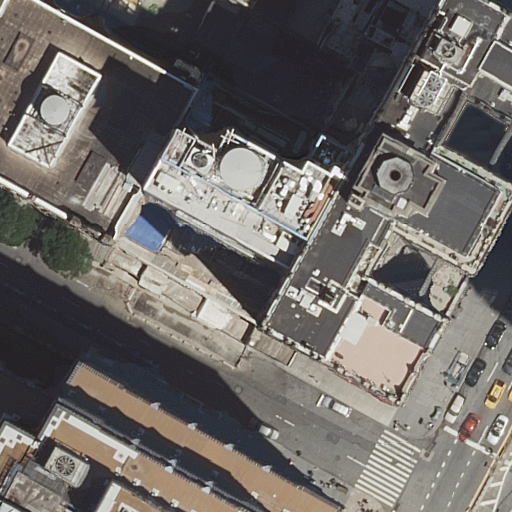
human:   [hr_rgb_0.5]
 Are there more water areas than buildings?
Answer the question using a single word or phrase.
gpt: no

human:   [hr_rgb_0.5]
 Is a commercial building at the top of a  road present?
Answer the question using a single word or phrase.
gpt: no

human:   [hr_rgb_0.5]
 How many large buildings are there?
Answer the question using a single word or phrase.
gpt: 4

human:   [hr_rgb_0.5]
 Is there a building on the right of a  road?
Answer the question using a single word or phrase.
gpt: yes

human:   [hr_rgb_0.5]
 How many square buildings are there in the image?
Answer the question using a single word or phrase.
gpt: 0

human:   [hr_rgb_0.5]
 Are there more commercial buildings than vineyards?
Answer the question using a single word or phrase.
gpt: no

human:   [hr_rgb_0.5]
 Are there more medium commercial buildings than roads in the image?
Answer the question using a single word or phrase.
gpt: no

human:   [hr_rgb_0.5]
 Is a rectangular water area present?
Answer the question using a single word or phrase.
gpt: no

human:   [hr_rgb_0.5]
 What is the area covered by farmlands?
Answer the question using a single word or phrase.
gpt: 0m2

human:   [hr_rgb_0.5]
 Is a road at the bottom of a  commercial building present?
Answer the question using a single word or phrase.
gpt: no

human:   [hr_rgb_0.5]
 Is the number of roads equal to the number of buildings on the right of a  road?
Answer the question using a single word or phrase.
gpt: no

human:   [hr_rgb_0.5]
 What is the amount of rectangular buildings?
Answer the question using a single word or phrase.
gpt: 10

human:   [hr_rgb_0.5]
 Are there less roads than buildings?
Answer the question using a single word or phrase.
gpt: yes

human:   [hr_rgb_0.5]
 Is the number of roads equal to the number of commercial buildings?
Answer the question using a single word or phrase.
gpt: no

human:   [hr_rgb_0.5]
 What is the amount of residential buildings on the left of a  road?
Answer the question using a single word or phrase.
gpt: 10

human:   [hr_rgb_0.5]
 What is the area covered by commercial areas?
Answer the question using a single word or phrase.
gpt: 0m2

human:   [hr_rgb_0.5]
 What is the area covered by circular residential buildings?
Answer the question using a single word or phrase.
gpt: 0m2

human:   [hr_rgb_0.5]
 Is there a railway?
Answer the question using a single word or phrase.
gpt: no

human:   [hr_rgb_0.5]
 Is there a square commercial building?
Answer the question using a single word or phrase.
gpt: no

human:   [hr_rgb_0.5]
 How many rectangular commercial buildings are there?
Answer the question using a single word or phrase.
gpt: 0

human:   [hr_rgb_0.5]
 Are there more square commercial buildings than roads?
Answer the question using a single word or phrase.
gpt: no

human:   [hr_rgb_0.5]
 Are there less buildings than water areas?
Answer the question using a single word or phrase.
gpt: no

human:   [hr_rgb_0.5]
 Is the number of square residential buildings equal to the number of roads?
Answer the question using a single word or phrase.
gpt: no

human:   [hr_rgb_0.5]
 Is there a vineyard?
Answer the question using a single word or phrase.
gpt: no

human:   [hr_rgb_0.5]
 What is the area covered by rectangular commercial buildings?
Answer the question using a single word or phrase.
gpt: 0m2

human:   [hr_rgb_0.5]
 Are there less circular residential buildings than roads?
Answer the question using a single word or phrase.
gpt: yes

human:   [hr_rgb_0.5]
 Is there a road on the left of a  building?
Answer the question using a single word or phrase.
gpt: yes

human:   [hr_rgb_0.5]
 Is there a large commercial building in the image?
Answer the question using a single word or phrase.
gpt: no

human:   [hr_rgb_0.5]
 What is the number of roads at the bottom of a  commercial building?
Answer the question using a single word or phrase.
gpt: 0

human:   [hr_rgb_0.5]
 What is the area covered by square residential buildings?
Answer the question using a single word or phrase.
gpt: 0m2

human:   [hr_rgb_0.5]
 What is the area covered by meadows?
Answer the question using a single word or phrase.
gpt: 0m2

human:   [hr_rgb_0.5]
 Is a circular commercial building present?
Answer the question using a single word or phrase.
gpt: no

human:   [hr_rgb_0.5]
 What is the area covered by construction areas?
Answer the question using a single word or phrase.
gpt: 0m2

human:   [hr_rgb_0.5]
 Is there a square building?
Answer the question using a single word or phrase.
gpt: no

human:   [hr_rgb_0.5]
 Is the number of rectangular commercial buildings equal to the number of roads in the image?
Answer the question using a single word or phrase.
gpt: no

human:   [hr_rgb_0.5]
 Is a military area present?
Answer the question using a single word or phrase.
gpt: no